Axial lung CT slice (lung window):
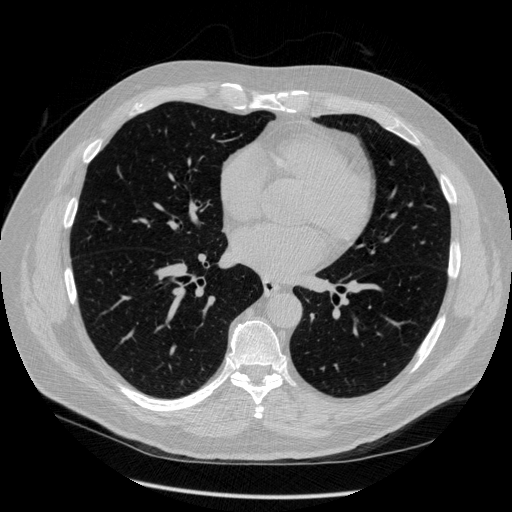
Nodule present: no